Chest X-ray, AP view. Patient: 40 years old, sex M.
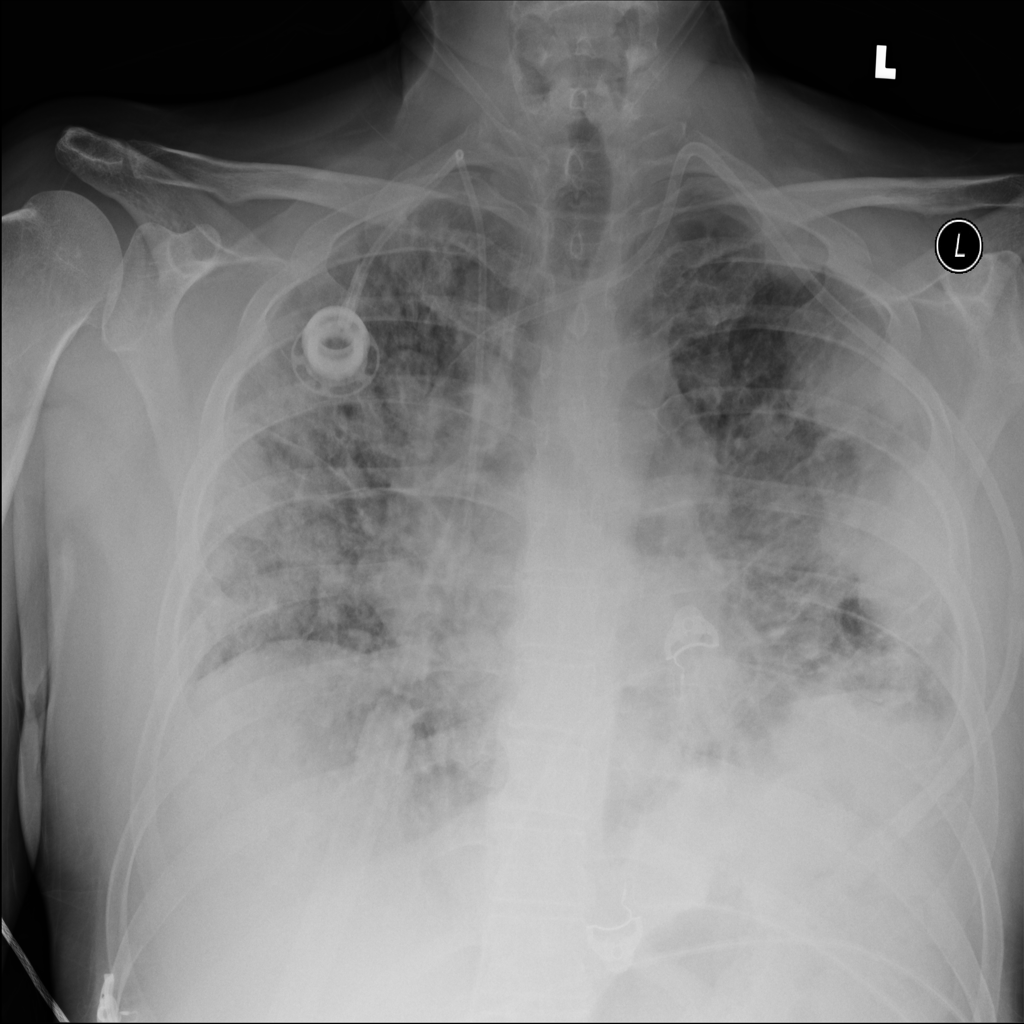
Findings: Mass